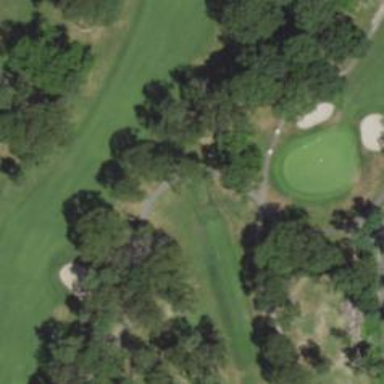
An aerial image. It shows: Pathway for golfing.